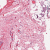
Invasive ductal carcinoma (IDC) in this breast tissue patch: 0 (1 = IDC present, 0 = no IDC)